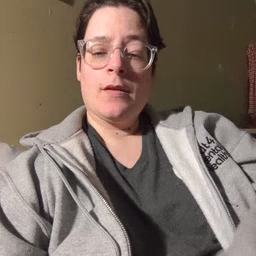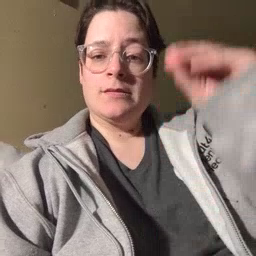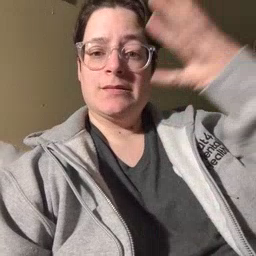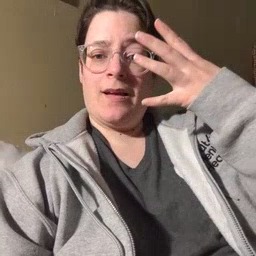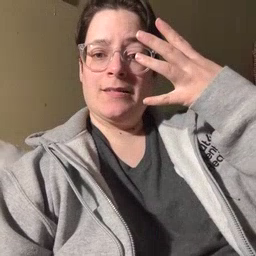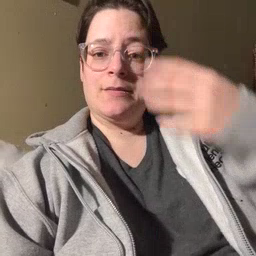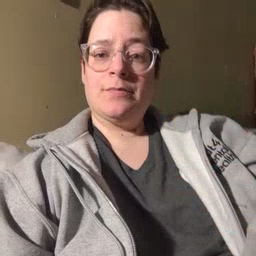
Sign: sun